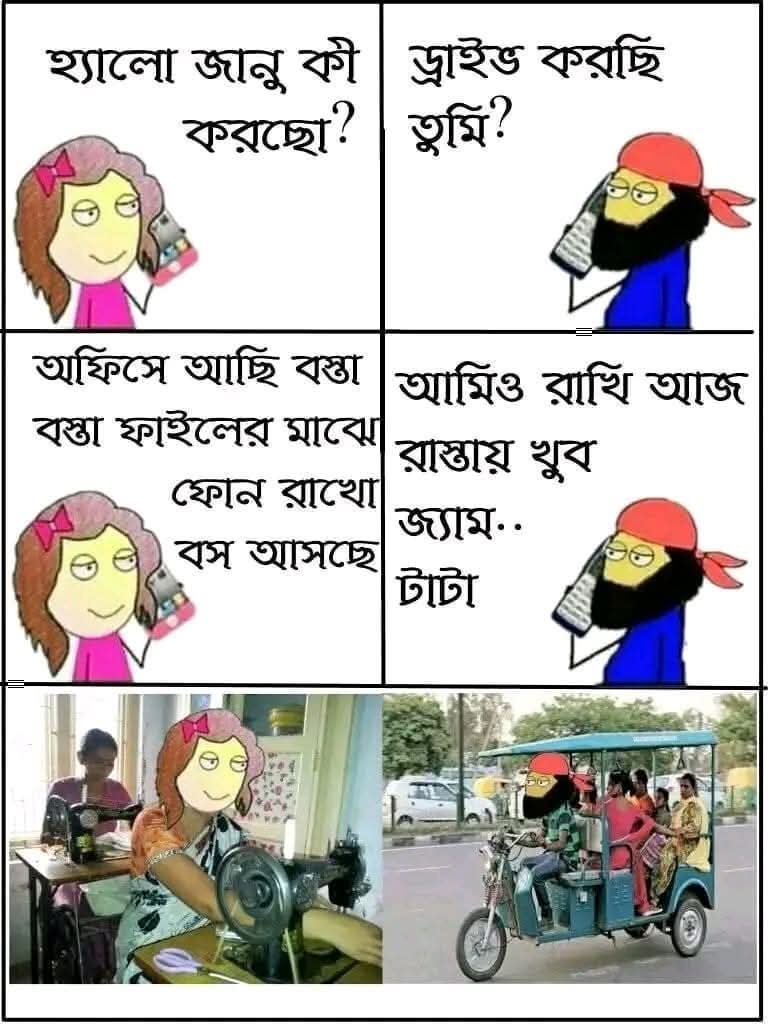
Text: হ্যালো জানু কী করছো?
ড্রাইভ করছি তুমি?
অফিসে আছি বস্তা বস্তা ফাইলের মাঝে ফোন রাখো বস আসছে
আমিও রাখি আজ রাস্তায় খুব জ্যাম..
টাটা
Label: Non Hate